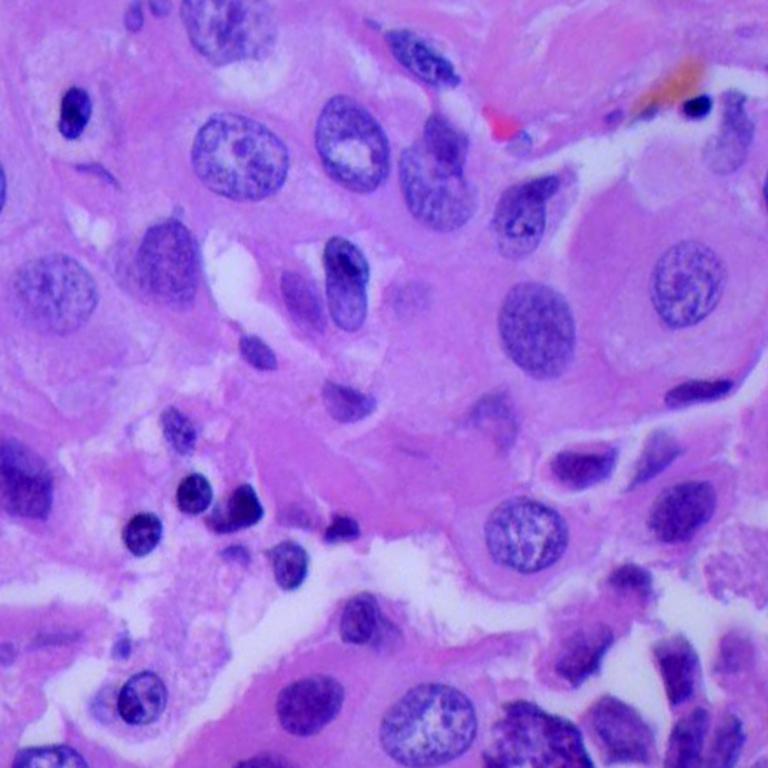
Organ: lung
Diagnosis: adenocarcinomas